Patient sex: F
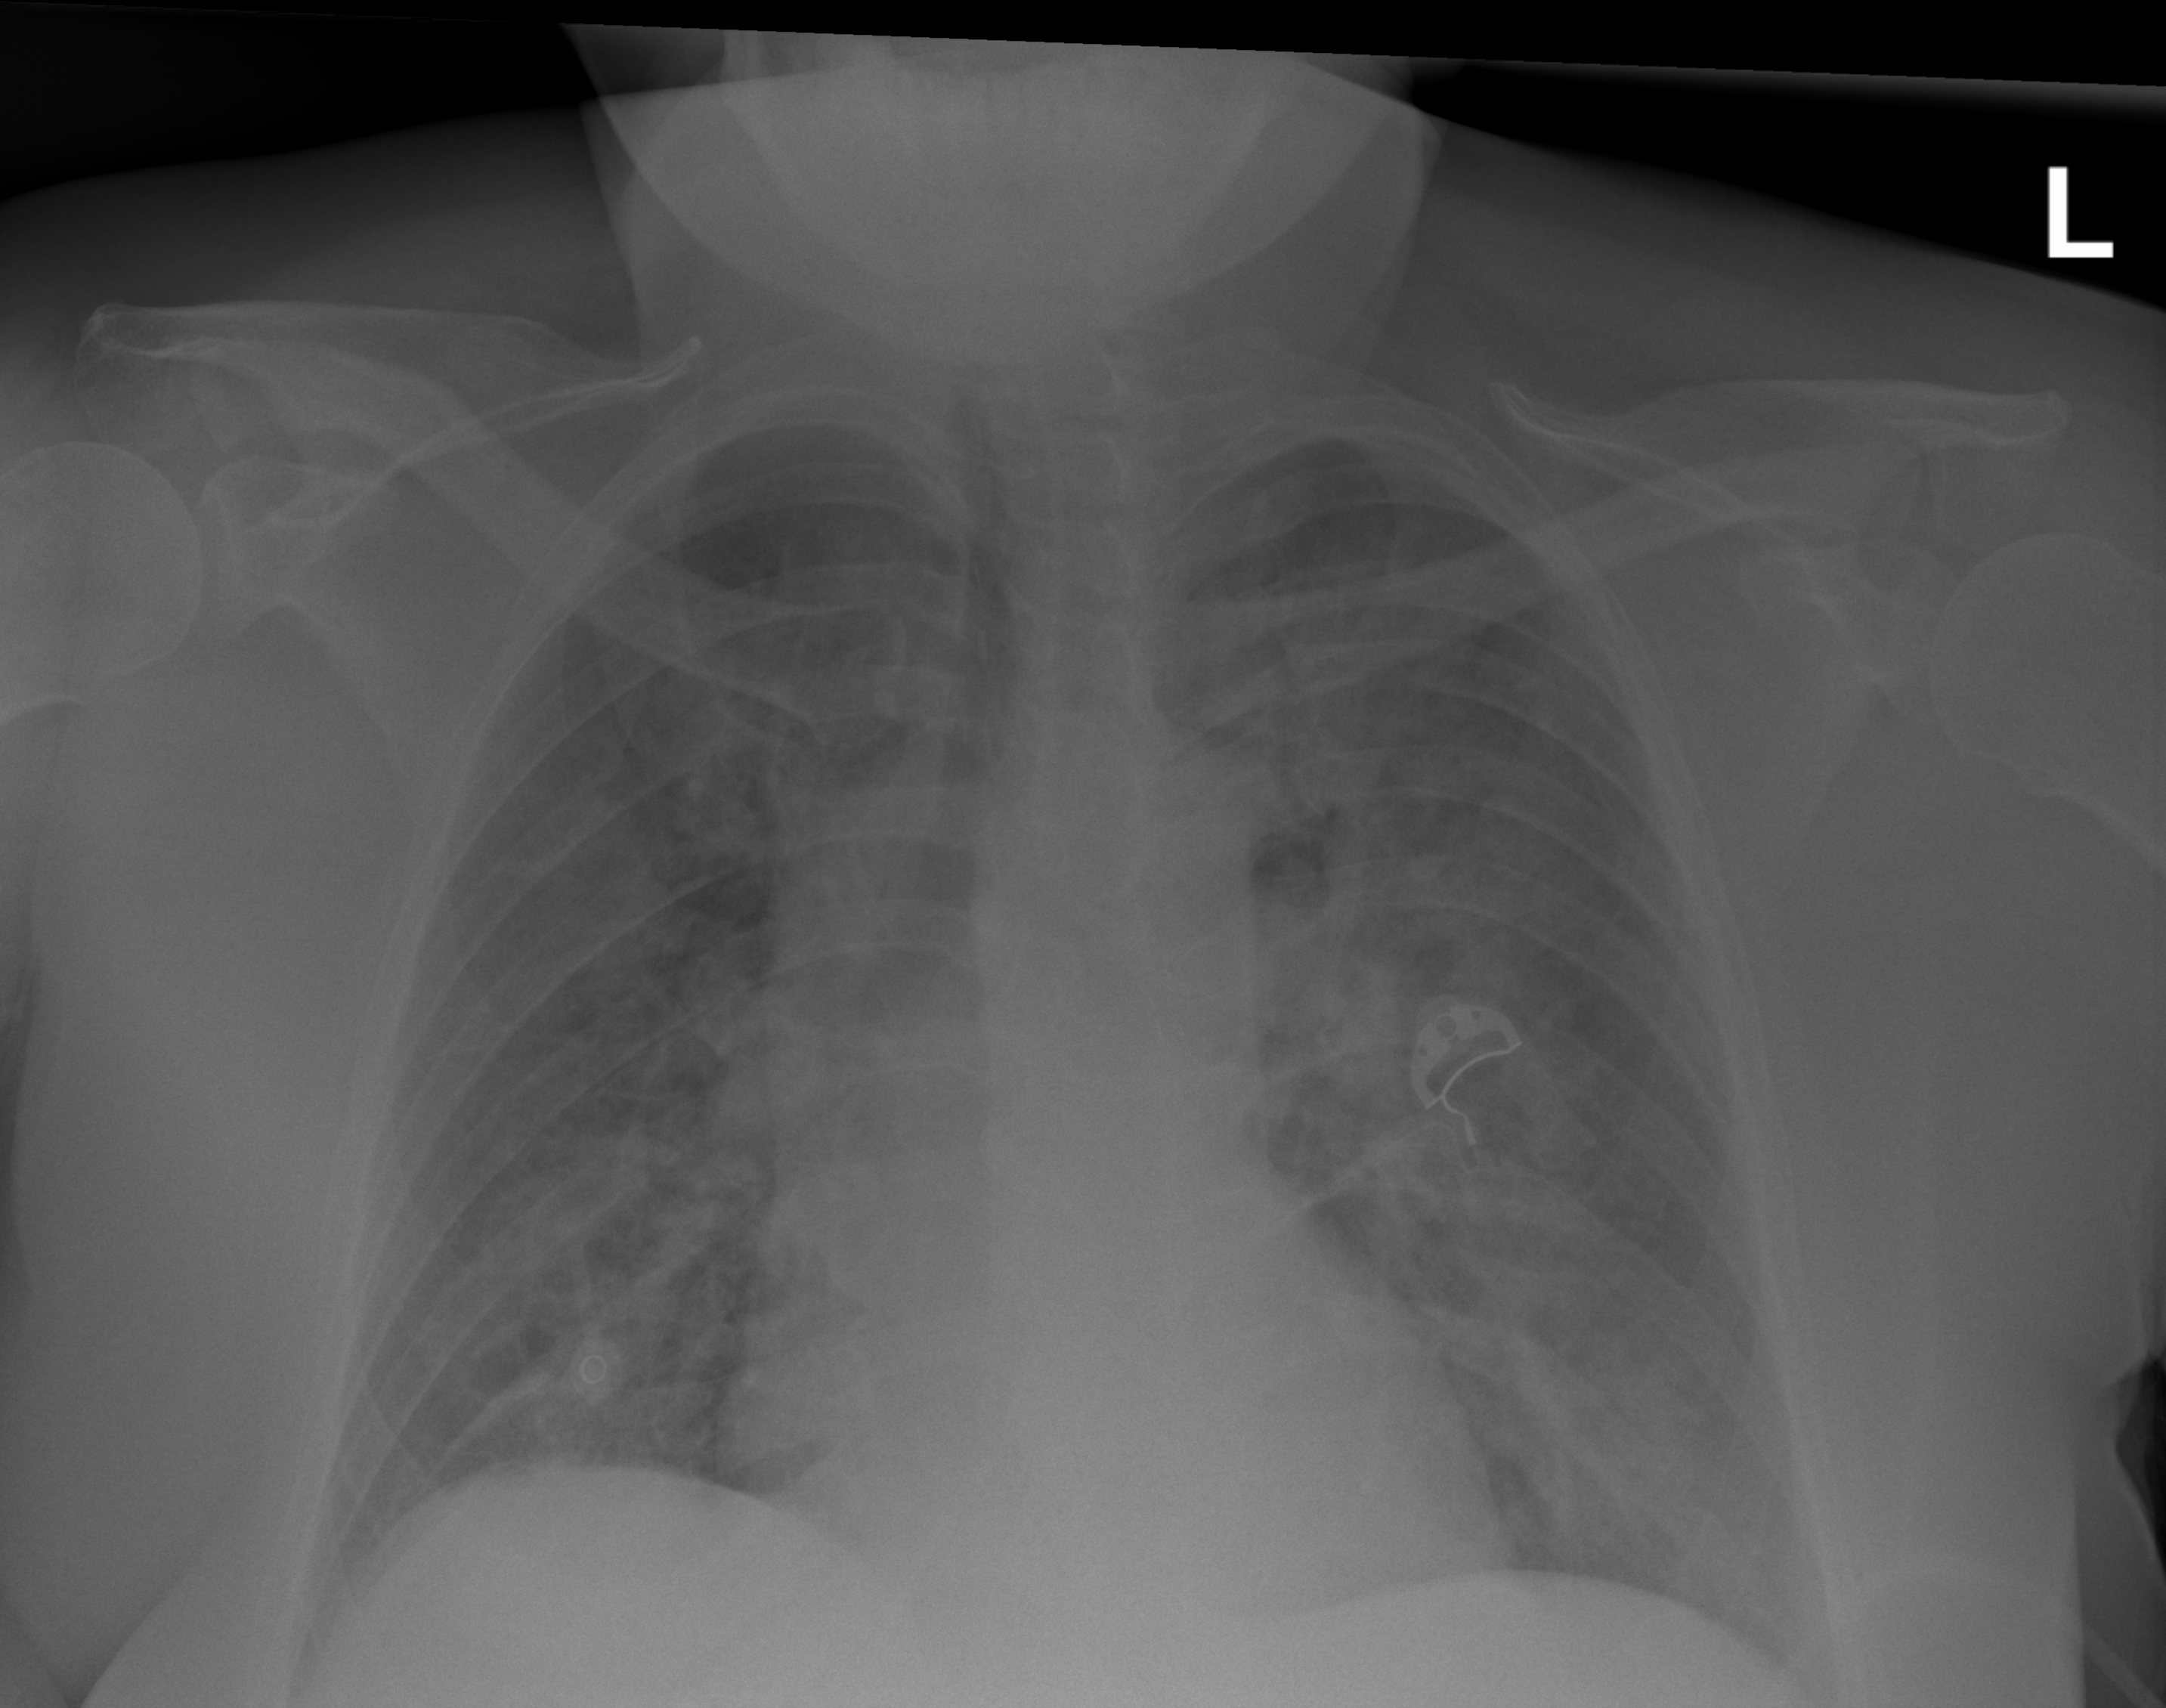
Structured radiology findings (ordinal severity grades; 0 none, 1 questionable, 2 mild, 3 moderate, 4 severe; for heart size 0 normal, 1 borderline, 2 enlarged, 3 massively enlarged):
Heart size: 0
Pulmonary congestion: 2
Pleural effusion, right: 0
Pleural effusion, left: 0
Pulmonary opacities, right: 2
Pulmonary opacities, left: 2
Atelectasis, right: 2
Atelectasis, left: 2